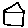
Label: house